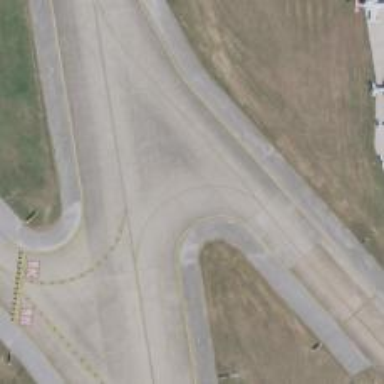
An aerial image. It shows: View of taxiway at the airport.